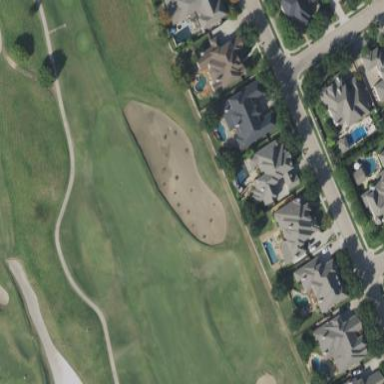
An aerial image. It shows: Golf bunker filled with natural sand.